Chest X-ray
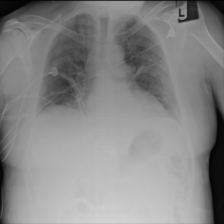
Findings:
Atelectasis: positive
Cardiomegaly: negative
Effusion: negative
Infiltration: positive
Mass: negative
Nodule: negative
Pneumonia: negative
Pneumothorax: negative
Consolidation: negative
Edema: negative
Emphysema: negative
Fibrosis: negative
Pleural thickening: negative
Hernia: negative